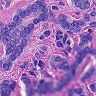
Metastatic tissue present: yes